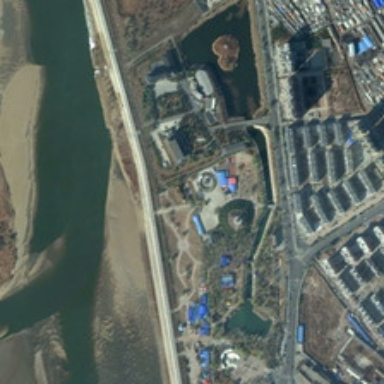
A park with some green trees and two ponds is between a river and some buildings .